Question: I'm looking for a C++ object persistence library to replace the <URL> that I've been prototyping with for about a day. The Eternity library came up short.
I've created an object hierarchy similar to this:

I have an 'std::list' of 'ArchiveJob*''s that I'd like to persist and restore in XML format. Each 'ArchiveJob' has various child objects, some allocated on the stack, some on the heap.
Eternity did a good job of persisting these objects correctly, but it failed when restoring them.
(for those familiar with Eternity, the following "restore" operation failed to read any data from the XML file)
'''
xml_read( sequence<pointers>(), *pList, pList->begin(), xml, "ScheduleList" );
'''
This call allocated memory for the 'ArchiveJob' object, but all its children were uninitialized.
Can someone recommend an object hierarchy persistence solution that:
1. Can persist / restore STL containers
2. Is windows developer friendly (e.g. if it needs built, does it have a VS200x solution file)
3. Can handle complex object hierarchies
Should I spend time learning <URL>? How does it handle complex object hierarchies stored in a master object in an STL container?
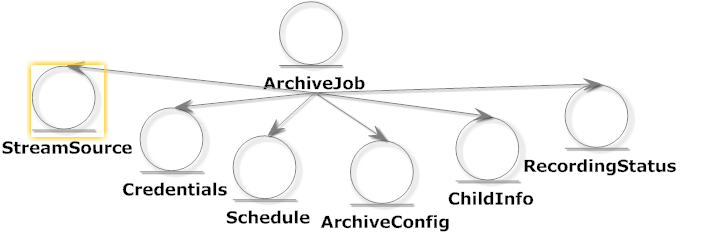
Answer: <URL> is what you need:
1. serializing containers
2. it's cross-platform and windows-friendly despite the fact that it doesn't have VS2008 solution file
3. serializing derived class
<URL>